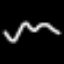
Label: squiggle